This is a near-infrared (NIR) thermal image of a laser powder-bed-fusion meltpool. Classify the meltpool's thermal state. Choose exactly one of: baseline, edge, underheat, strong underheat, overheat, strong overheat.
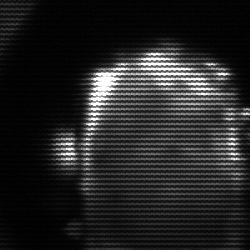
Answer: baseline